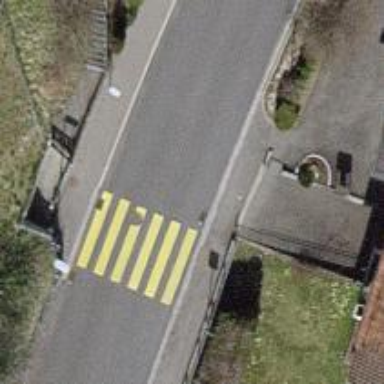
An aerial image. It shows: Zebra crossing on the road.